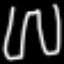
Label: pants